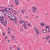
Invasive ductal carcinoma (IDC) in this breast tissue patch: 0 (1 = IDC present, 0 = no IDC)